Question: What is the value of the measurement in the image?
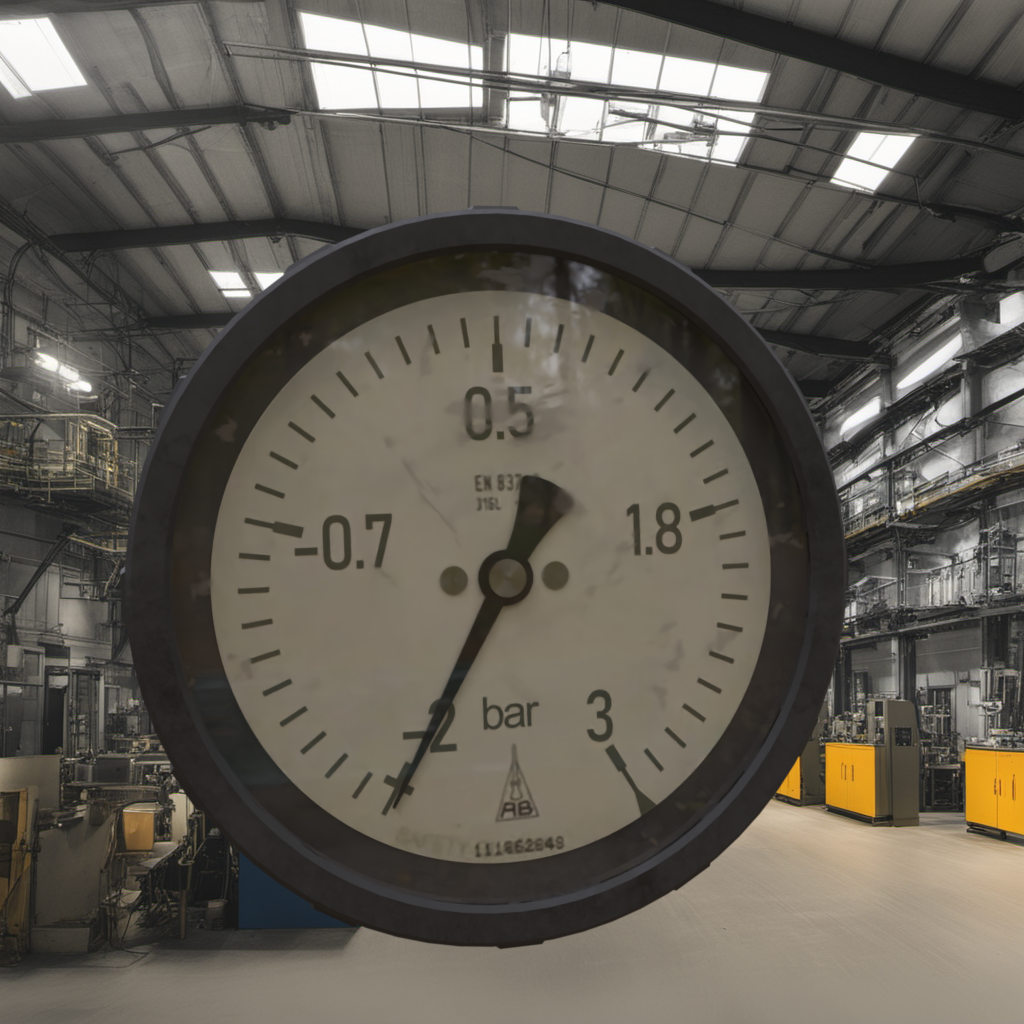
Answer: The result is -2.1
Question: What is the reading range of this measurement?
Answer: The range is from -2 to 3
Question: What is the minimum and maximum value of this measurement?
Answer: The minimum value is -2 and the maximum value is 3